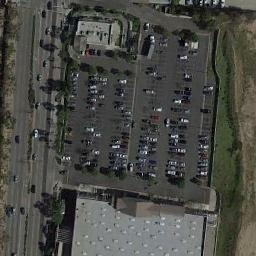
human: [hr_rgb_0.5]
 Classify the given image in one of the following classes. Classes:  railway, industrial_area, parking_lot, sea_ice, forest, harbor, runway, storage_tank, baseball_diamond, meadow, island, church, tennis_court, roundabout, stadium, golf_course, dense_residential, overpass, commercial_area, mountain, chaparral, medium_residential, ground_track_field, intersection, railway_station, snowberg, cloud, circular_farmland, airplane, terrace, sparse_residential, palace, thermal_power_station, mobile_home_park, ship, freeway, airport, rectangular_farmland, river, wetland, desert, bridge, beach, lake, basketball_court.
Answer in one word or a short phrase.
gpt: parking_lot